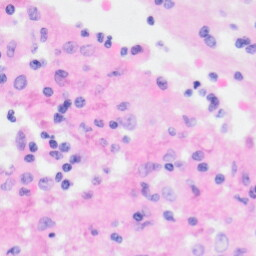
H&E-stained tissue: Kidney